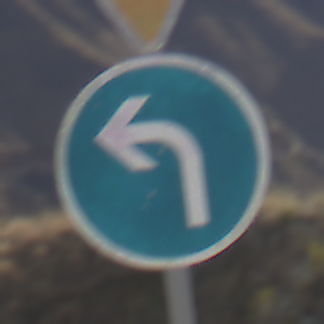
Verkehrszeichen: VorgeschriebeneFahrtrichtungLinks
Zusatzzeichen oben: VorfahrtGewaehren
Umgebung: Outdoor, Nature
Tageszeit: MorningAfternoon
Wetter: PartlyCloudy
Licht: Natural
Jahreszeit: NotSpecified
Kontrast: HighContrast